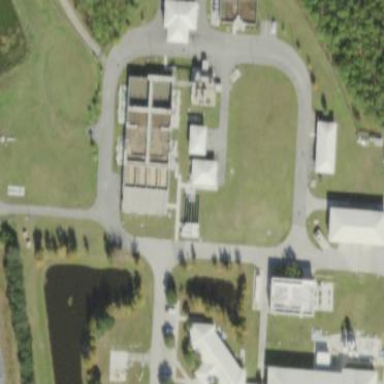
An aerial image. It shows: Wastewater plant.